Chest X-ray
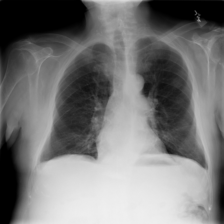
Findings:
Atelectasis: negative
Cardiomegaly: negative
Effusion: negative
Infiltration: negative
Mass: negative
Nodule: negative
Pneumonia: negative
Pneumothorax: negative
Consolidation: negative
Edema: negative
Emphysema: negative
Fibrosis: negative
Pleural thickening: negative
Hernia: negative